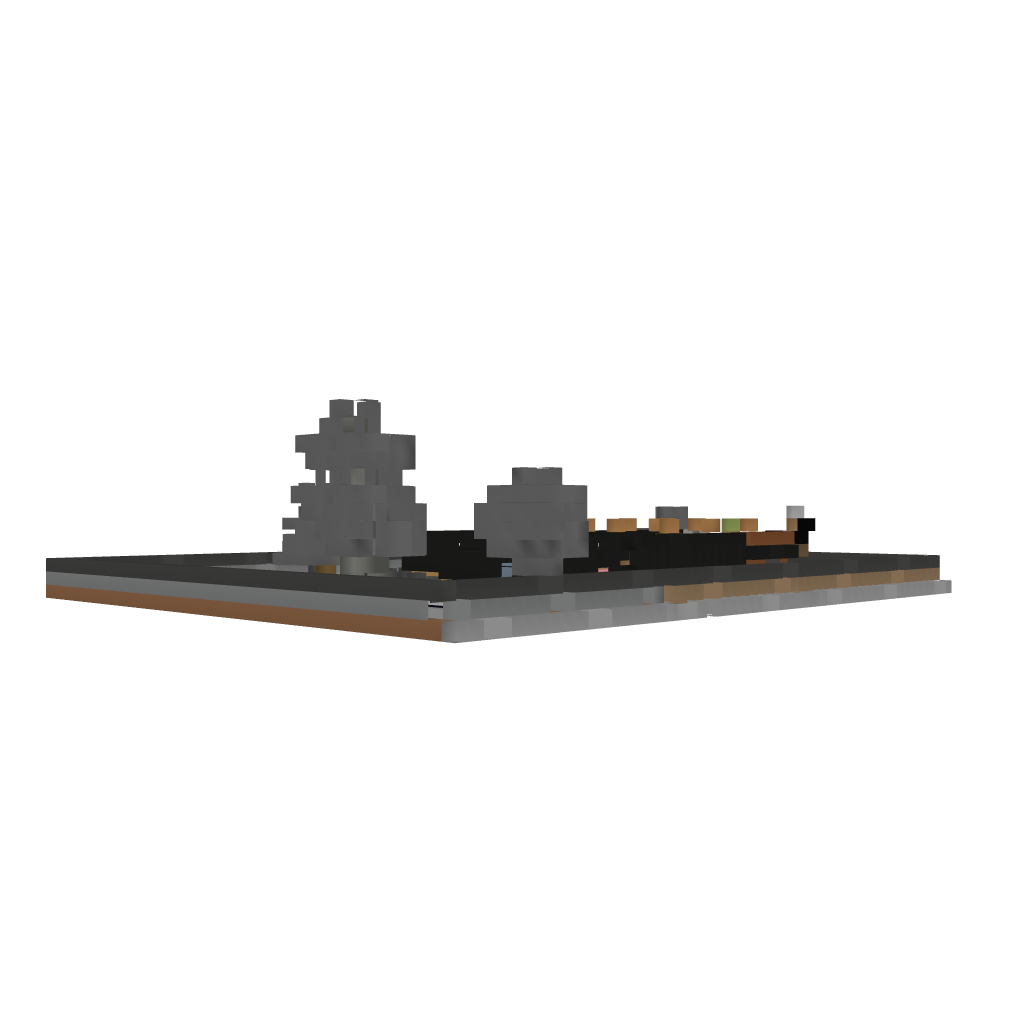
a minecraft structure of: modern home